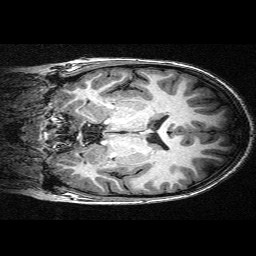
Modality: T1w
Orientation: coronal
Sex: male
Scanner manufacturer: siemens
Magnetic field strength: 3 T
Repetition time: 2.3 s
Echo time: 0.00336 s